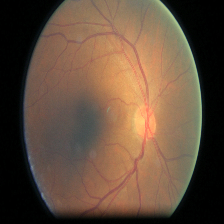
Diabetic retinopathy grade: Moderate